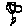
Label: flower